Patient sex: F
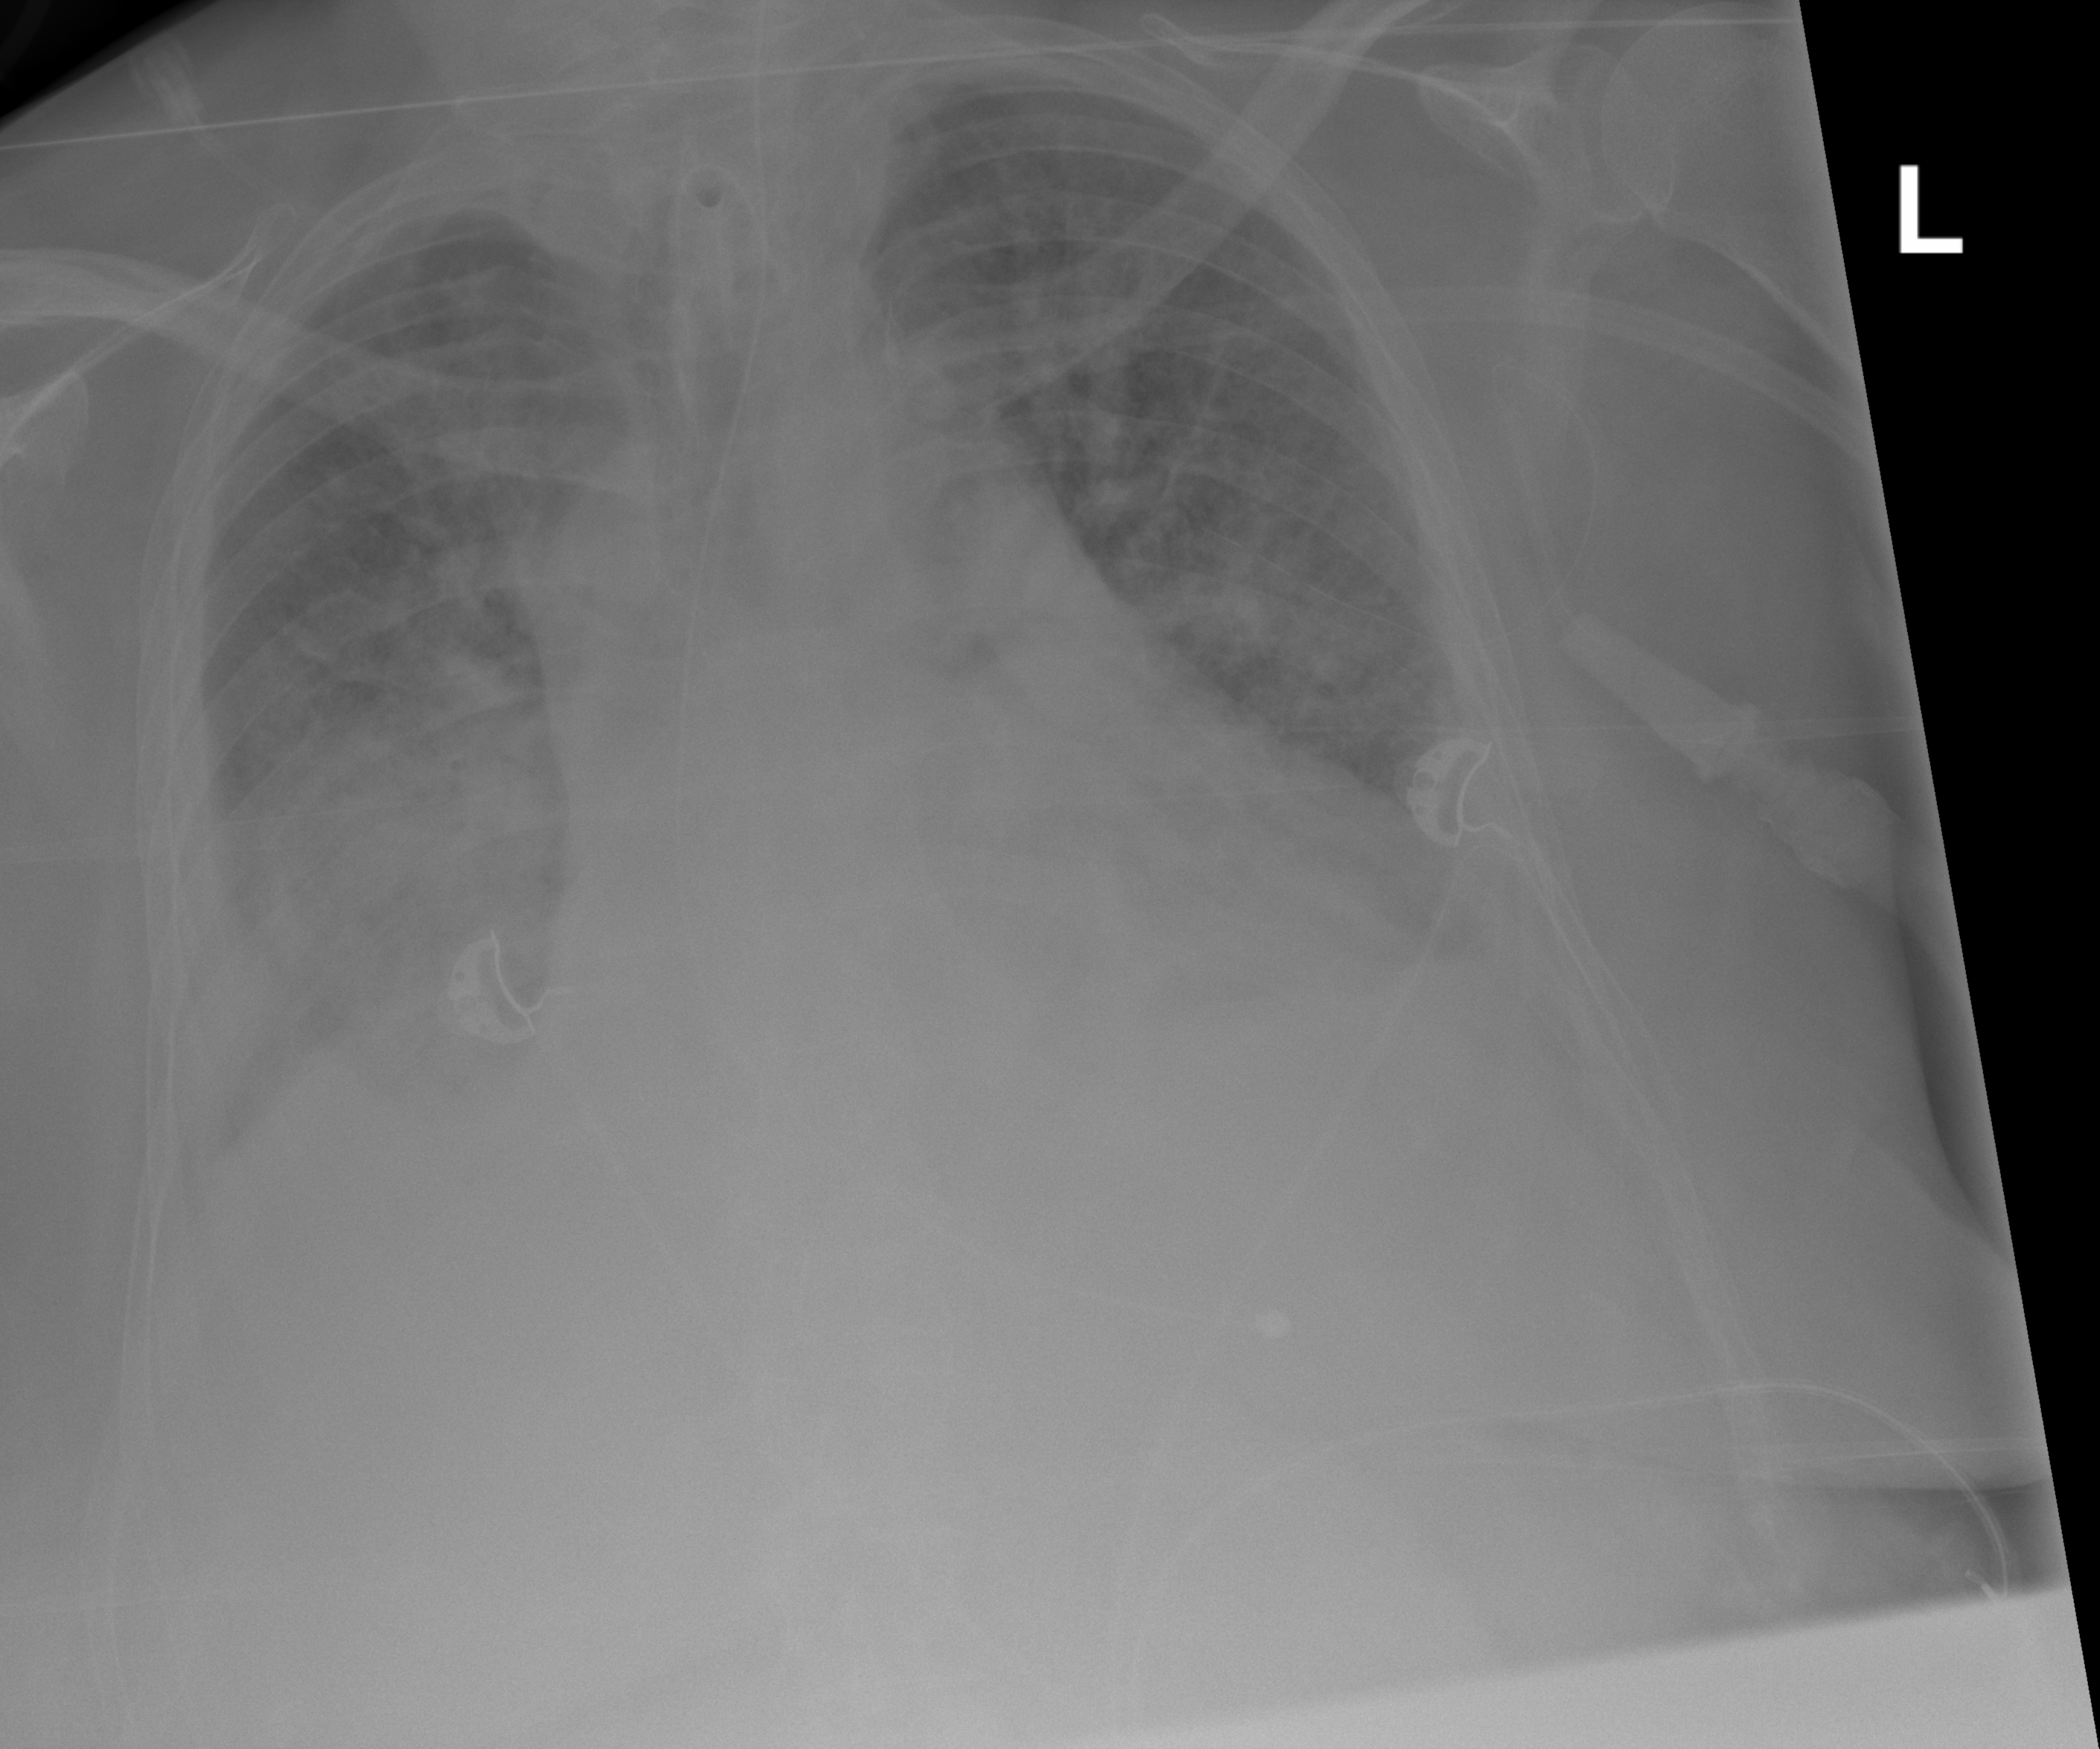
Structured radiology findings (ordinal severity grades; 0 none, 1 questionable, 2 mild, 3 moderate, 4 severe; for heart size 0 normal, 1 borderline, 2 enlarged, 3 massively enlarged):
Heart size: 2
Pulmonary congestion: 2
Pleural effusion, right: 3
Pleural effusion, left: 2
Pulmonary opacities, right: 2
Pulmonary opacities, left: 2
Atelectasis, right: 2
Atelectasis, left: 2